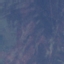
Land use / land cover class: HerbaceousVegetation